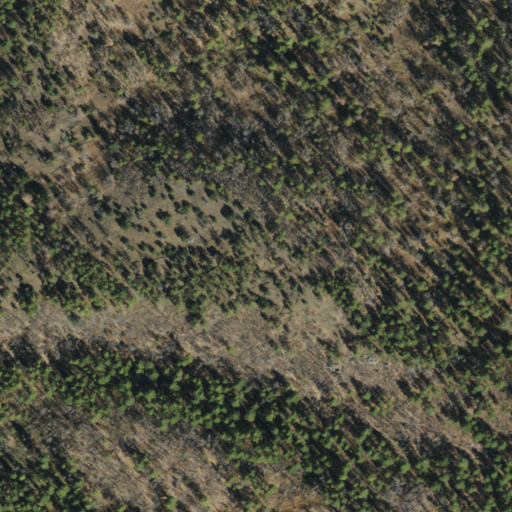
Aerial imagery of mountain in Arizona named Kunde Knoll containing only evergreen forest